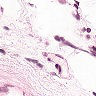
Metastatic tissue present: no